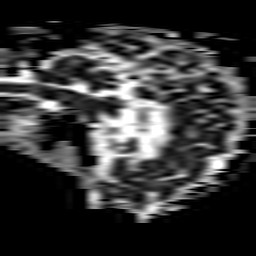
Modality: ADC
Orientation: sagittal
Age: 75
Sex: male
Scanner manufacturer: philips
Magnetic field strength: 3 T
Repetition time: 3.332 s
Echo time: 0.076 s